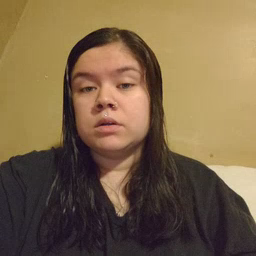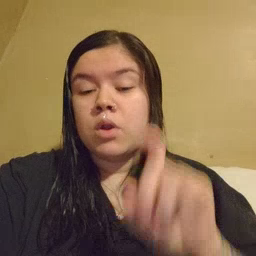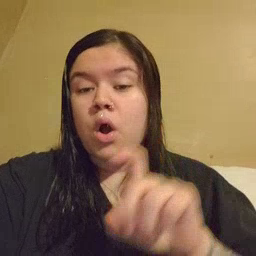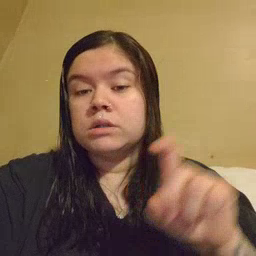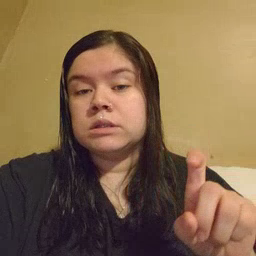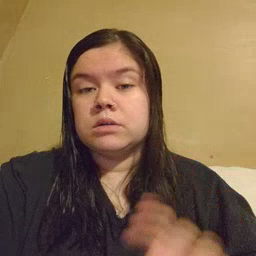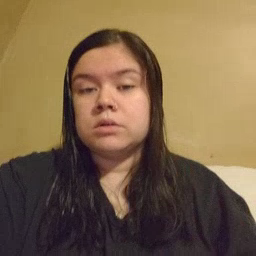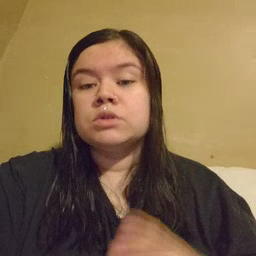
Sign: closet